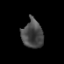
Tissue: prostate
Cell type: T cells
Senescence score: 0.3074
Nuclear area (px): 586
Mean DAPI intensity: 72.473